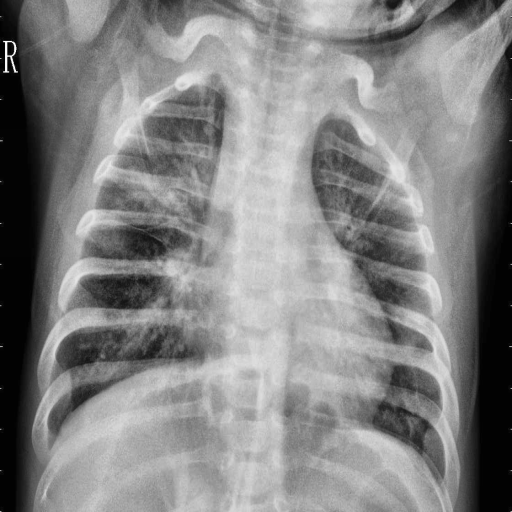
Finding: PNEUMONIA